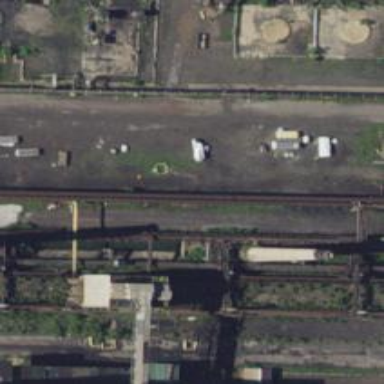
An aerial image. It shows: Abandoned railway spur.